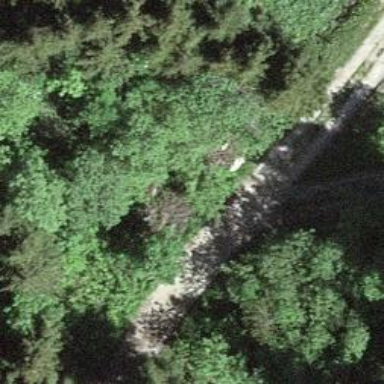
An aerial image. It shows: Track with grade3 tracktype.